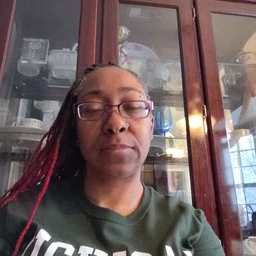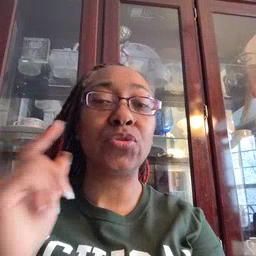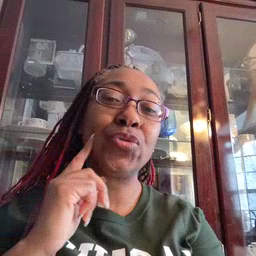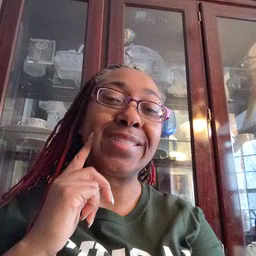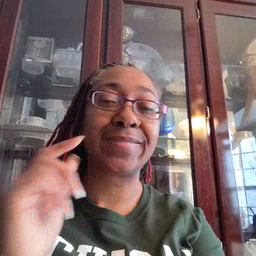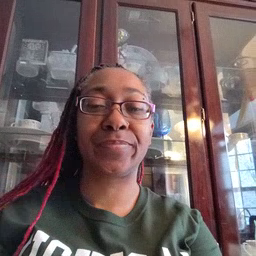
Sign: cheek